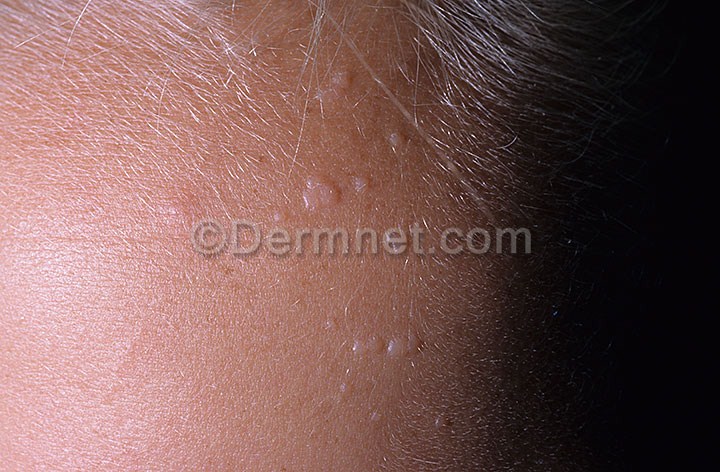
Disease: Warts Molluscum and other Viral Infections